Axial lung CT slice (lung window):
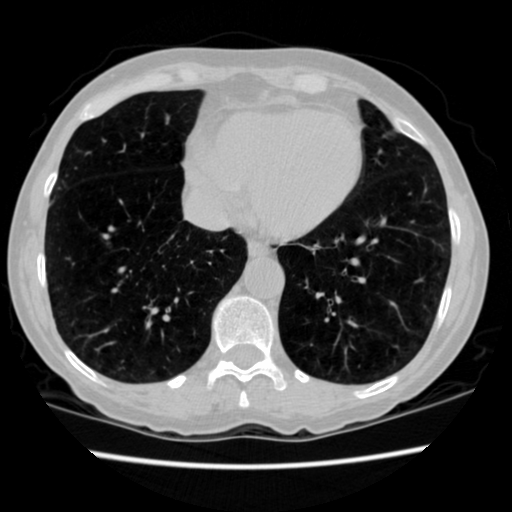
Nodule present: no